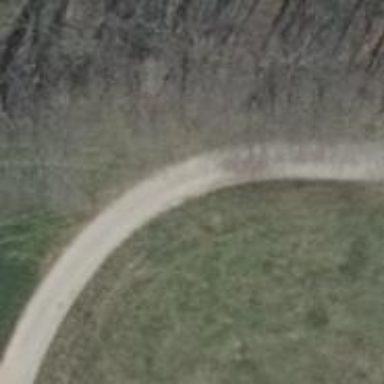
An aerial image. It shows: Gravel track with grade 2 quality.